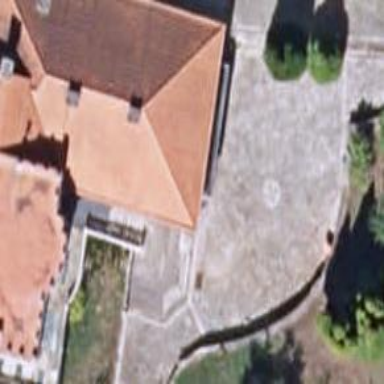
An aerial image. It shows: Simple and straightforward house.